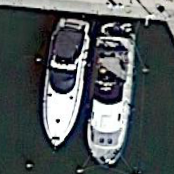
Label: civil